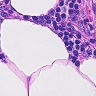
Metastatic tissue present: no